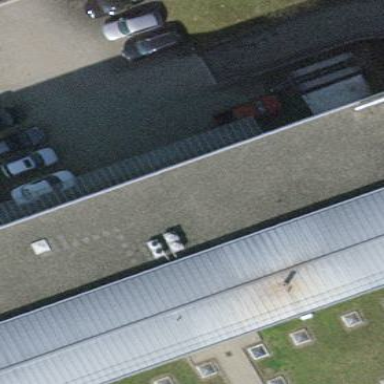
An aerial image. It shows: Office building.